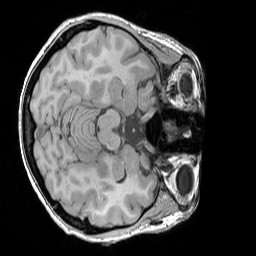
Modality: T1w
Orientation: axial
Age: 38
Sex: female
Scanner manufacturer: siemens
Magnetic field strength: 3 T
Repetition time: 1.83 s
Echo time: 0.00303 s